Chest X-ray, AP view. Patient: 48 years old, sex F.
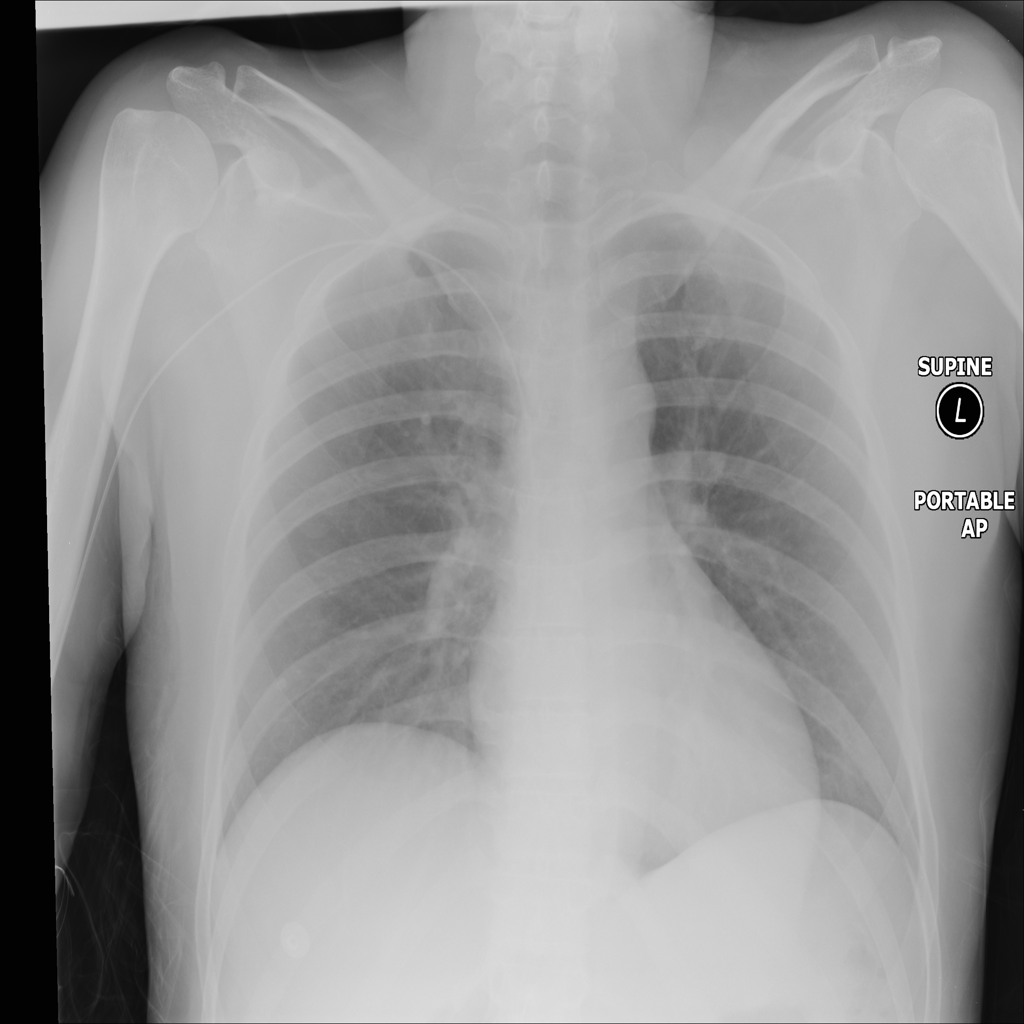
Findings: No Finding